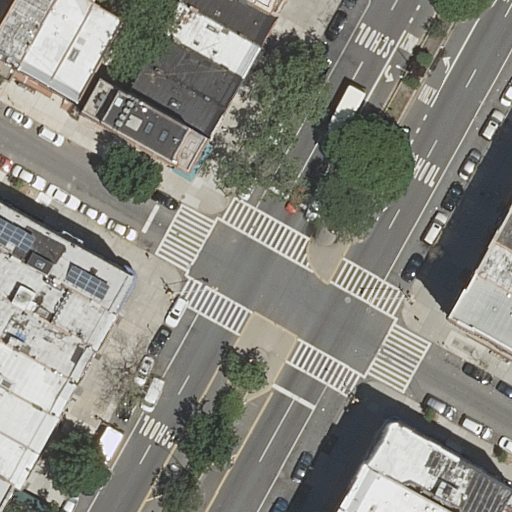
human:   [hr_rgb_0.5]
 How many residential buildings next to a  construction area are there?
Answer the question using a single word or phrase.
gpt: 0

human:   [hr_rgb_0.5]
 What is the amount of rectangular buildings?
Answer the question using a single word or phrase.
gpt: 17

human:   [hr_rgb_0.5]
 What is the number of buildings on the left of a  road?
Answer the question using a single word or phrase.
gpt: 16

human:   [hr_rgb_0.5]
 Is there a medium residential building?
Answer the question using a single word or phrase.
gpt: yes

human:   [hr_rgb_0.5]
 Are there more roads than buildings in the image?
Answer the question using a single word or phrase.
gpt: no

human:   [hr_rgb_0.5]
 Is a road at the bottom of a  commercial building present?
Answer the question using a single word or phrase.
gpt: no

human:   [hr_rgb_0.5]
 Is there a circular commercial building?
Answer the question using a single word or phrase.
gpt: no

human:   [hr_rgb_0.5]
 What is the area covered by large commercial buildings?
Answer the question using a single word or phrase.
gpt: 0m2

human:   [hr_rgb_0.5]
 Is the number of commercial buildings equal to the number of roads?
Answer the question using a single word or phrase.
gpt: no

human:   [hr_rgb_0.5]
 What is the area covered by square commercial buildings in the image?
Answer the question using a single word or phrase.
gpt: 0m2

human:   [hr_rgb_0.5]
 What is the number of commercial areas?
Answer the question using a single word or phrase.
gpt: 0

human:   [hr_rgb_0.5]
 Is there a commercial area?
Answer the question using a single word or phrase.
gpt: no

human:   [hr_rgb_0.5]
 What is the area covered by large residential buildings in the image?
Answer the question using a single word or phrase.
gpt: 0m2

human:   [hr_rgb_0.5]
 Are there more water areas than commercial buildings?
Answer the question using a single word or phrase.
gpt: no

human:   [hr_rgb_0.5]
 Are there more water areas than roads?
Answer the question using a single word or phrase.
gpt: no

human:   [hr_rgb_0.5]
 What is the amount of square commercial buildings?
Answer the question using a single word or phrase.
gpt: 0

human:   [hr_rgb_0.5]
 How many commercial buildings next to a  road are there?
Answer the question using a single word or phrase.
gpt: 0

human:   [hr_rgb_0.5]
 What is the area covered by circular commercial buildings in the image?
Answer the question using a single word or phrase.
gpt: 0m2

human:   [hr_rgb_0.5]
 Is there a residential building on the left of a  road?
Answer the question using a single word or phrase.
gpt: yes

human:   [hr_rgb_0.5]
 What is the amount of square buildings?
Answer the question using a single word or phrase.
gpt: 0

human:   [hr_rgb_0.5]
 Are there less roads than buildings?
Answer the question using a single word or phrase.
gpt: yes

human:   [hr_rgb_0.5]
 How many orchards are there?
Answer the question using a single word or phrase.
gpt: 0

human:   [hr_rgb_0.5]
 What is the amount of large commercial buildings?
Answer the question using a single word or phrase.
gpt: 0

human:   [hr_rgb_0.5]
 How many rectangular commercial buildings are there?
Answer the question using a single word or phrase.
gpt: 0

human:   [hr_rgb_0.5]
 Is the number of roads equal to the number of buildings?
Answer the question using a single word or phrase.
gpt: no

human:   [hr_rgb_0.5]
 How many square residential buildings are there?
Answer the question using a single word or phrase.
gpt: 0

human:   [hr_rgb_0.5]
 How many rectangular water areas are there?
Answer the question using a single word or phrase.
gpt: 0

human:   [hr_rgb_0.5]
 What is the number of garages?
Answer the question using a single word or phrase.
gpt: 0

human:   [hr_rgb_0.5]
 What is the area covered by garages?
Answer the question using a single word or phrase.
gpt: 0m2

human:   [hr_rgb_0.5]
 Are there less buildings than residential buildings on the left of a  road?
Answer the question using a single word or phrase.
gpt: no

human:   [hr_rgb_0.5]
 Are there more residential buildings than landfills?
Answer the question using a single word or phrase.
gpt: yes

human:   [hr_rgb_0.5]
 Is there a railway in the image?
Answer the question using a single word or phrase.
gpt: no

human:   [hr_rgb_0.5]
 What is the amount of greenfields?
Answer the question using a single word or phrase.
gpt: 0

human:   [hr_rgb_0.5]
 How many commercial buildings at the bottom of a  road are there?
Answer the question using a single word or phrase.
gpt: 0

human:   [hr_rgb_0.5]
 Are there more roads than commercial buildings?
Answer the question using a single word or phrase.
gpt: yes

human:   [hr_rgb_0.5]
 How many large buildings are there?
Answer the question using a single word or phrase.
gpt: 0